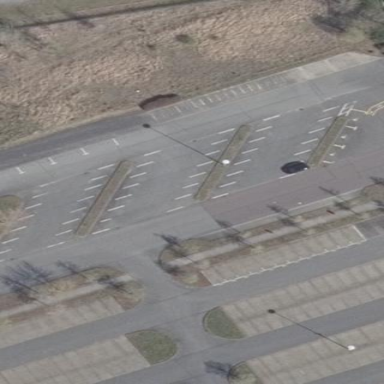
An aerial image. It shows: Parking area with surface.